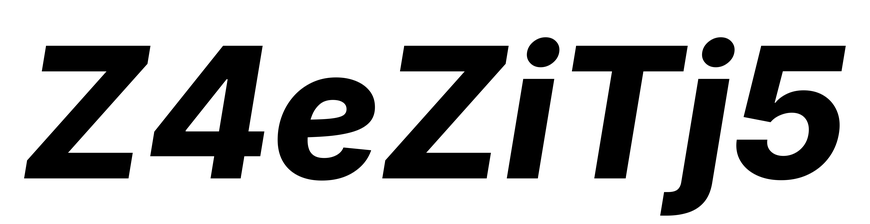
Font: Inter-Italic_ExtraBold_Italic